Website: apple
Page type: account-selection
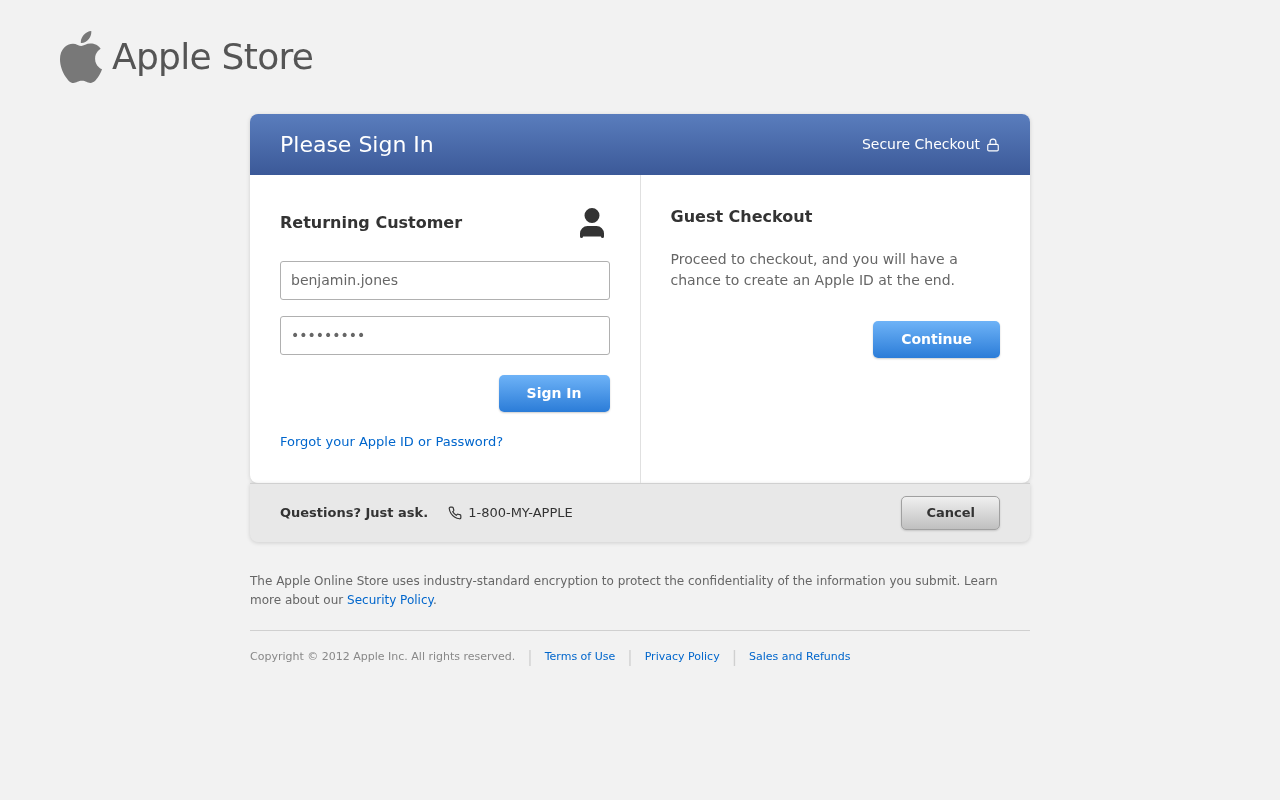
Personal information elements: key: PII_LOGIN_USERNAME
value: benjamin.jones